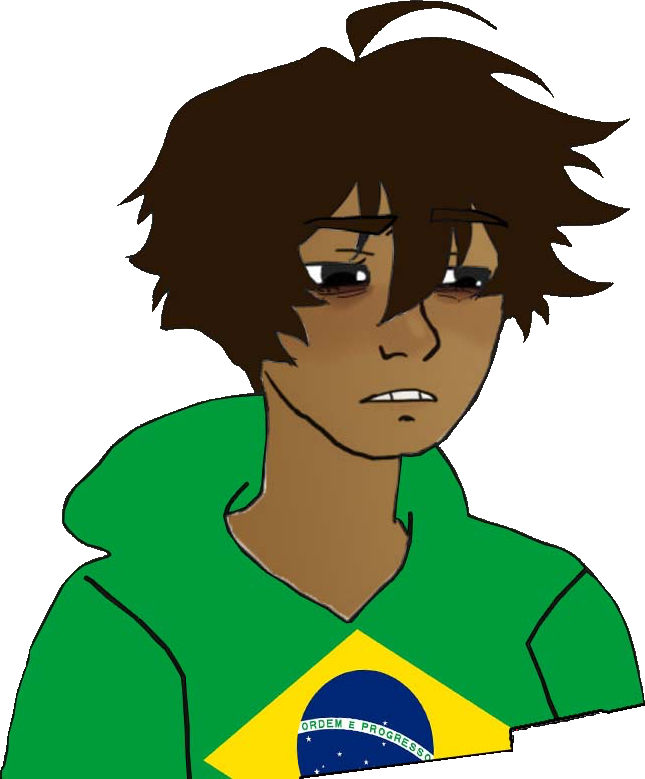
Label: 5_Twinkjak